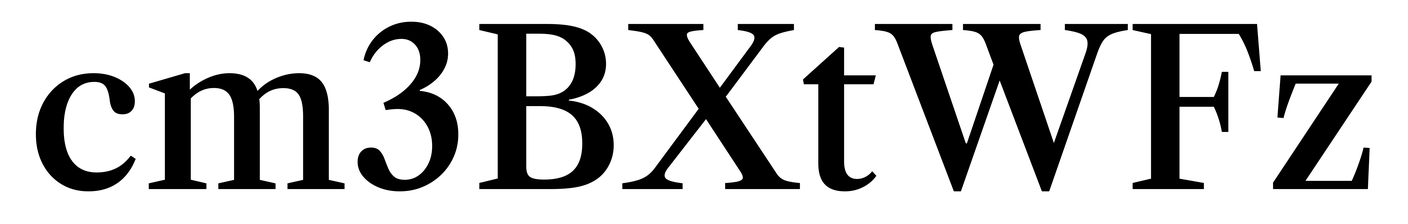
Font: LibreCaslonText_Medium